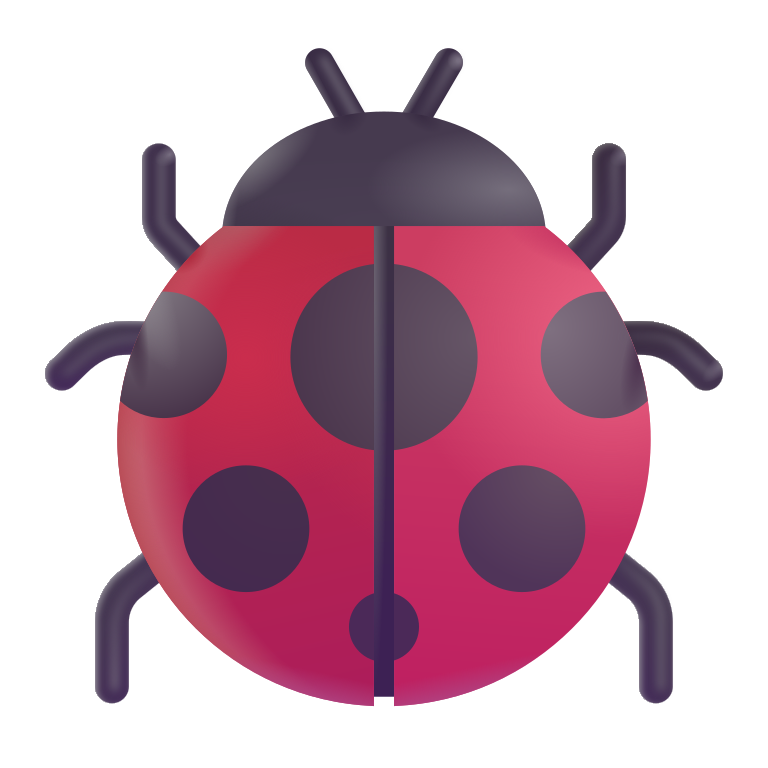
lady beetle color